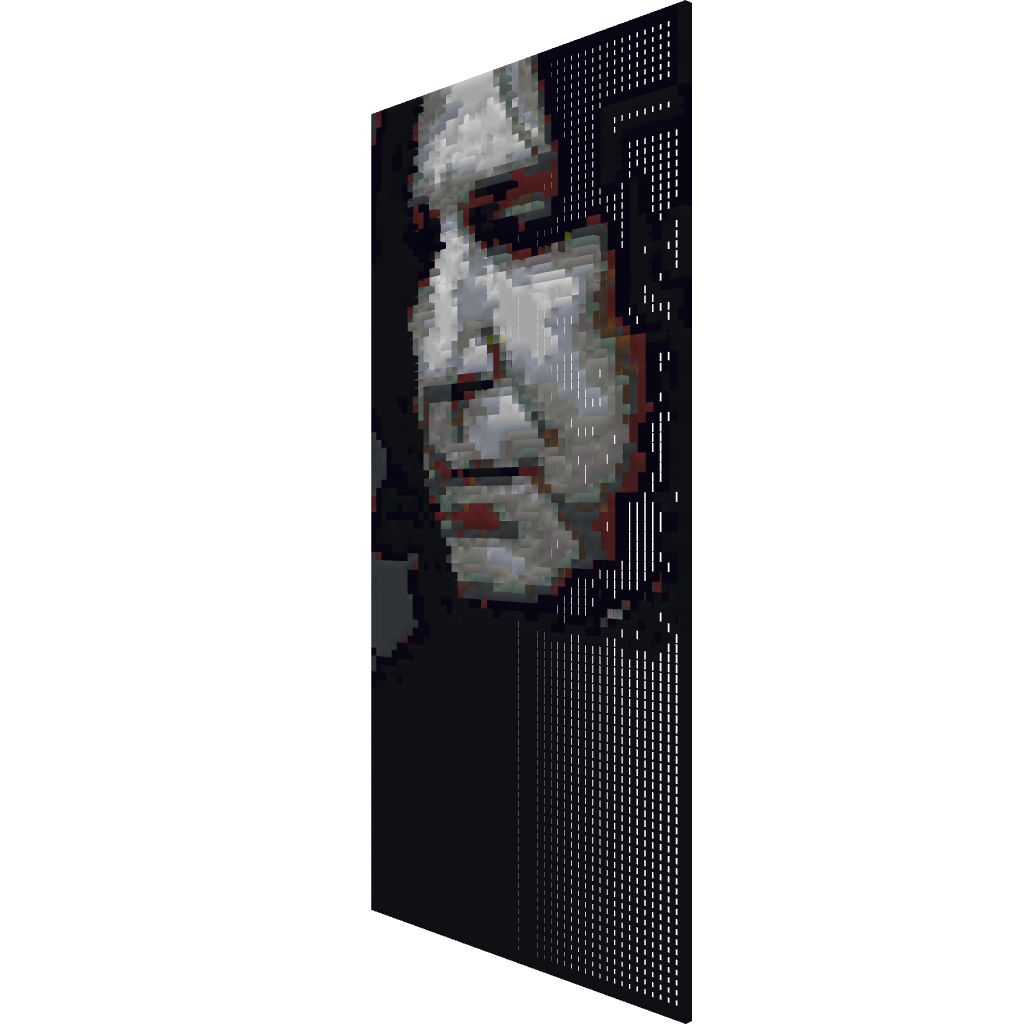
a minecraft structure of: Severus Snape from Harry Potter